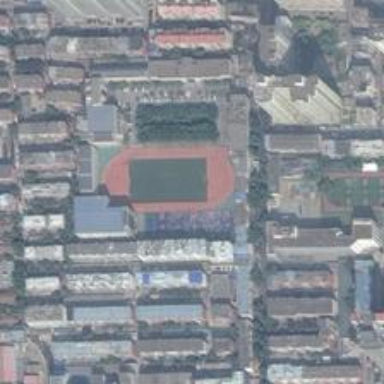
A regular football field is integrated with surrounding high-rise buildings .